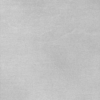
Label: dusty